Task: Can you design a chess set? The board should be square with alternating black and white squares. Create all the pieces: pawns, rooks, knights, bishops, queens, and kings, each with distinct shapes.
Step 2653:
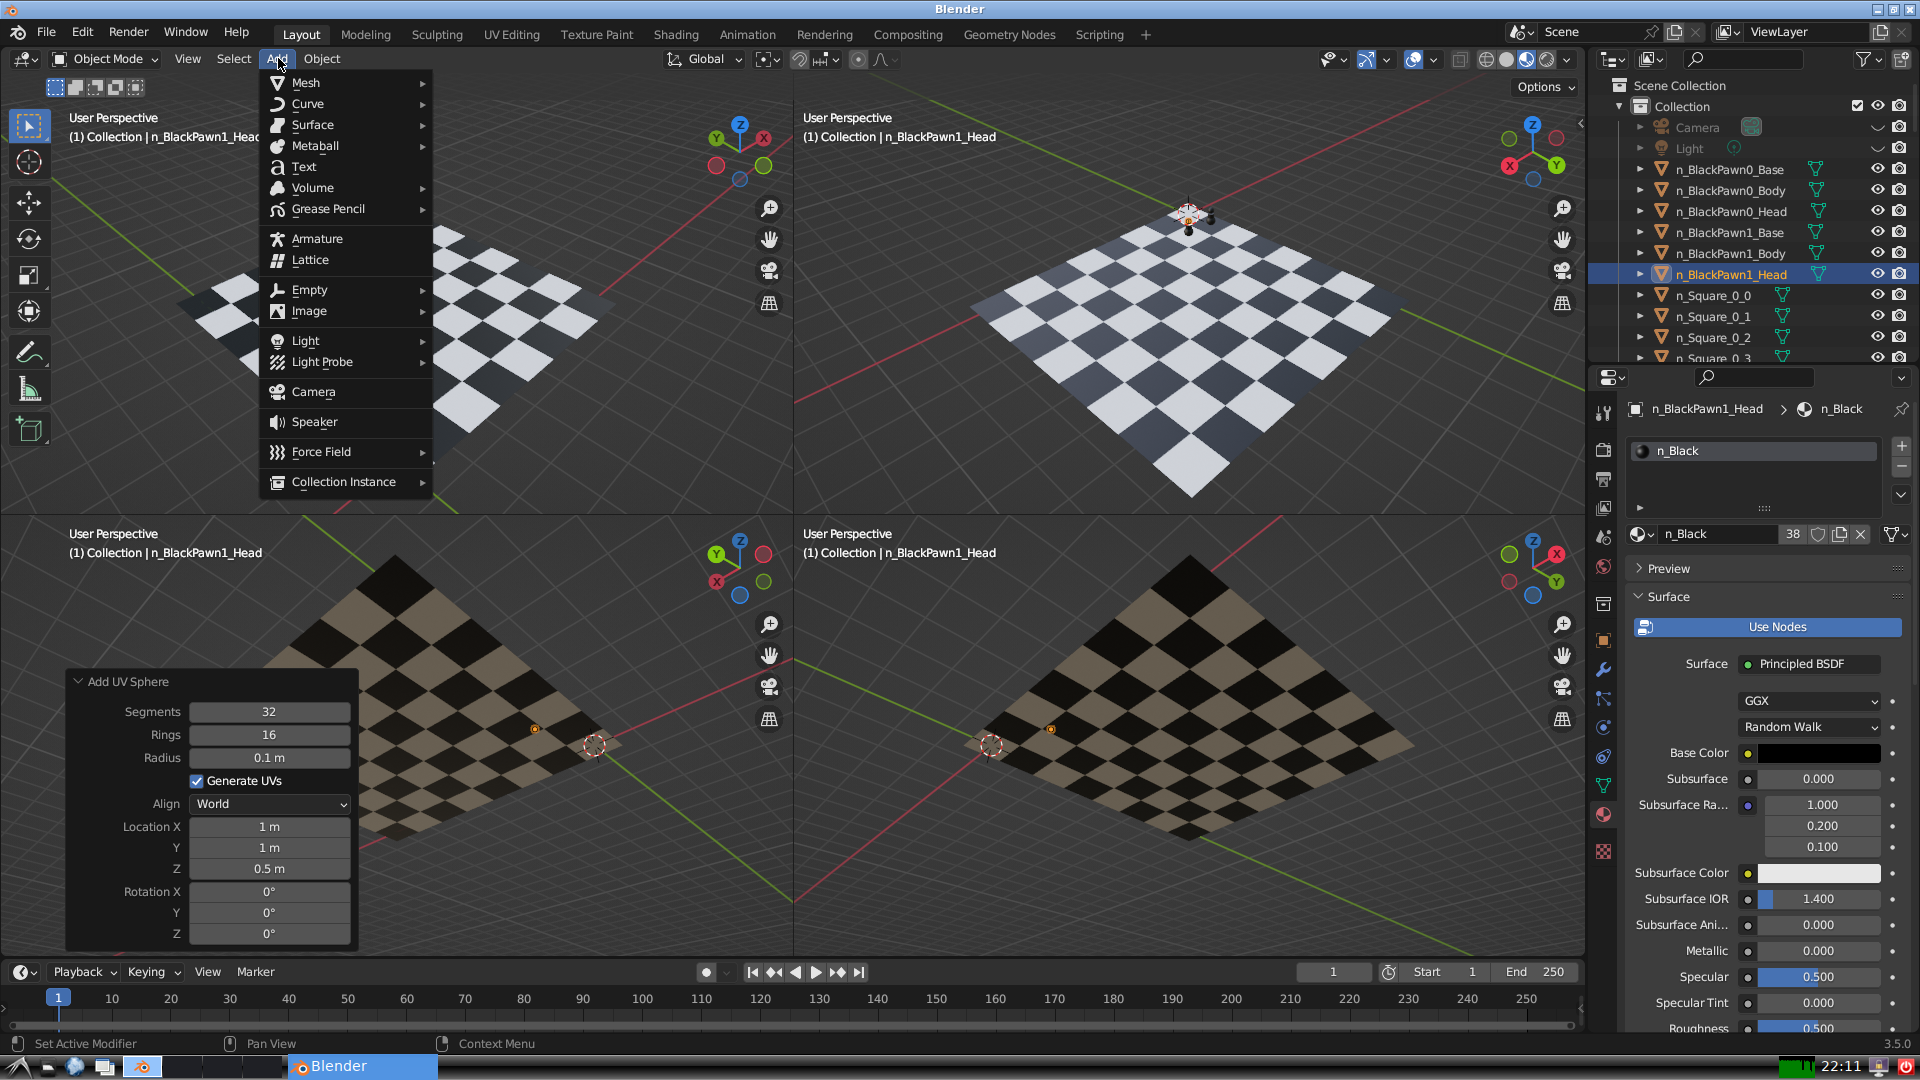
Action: {"mouse_move": [304, 82]}